Field crop: maize
Growth stage: 1
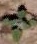
Species: chenopodium